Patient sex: M
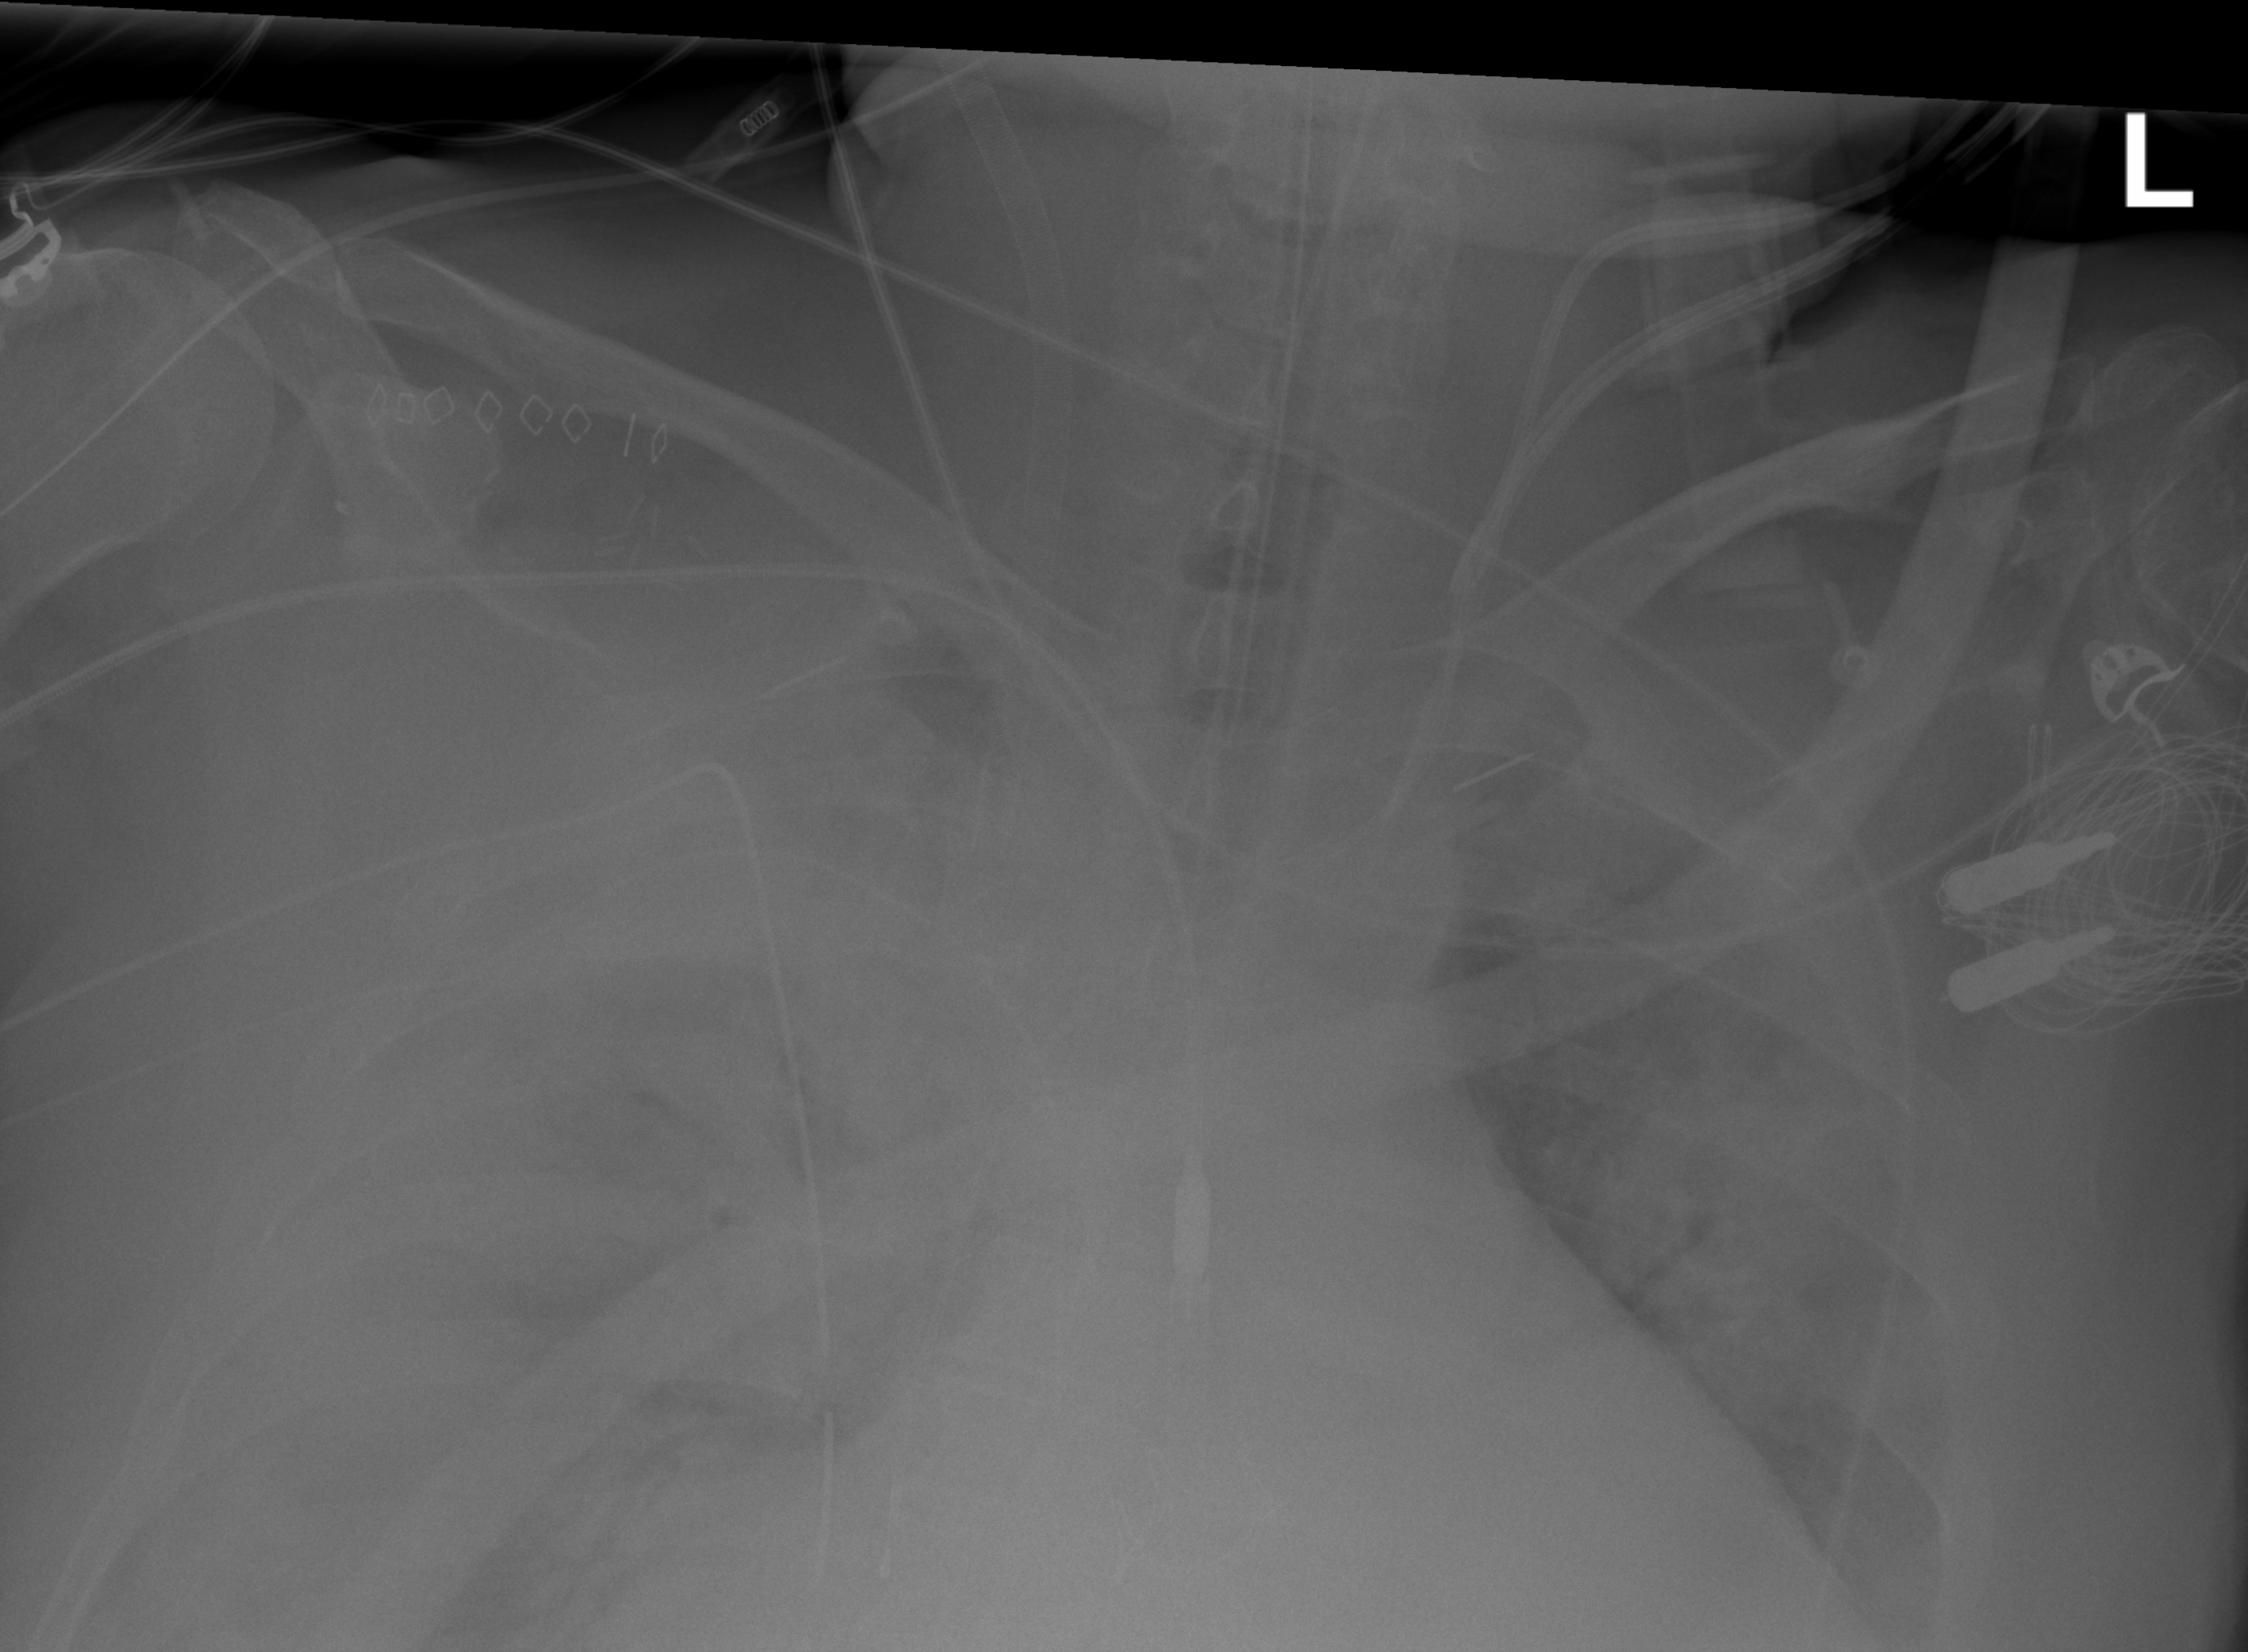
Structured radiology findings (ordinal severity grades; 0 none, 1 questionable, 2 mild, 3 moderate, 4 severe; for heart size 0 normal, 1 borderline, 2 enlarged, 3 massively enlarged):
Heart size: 2
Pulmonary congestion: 4
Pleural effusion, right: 4
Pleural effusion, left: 3
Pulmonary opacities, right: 3
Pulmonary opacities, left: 3
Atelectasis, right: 3
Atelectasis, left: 3